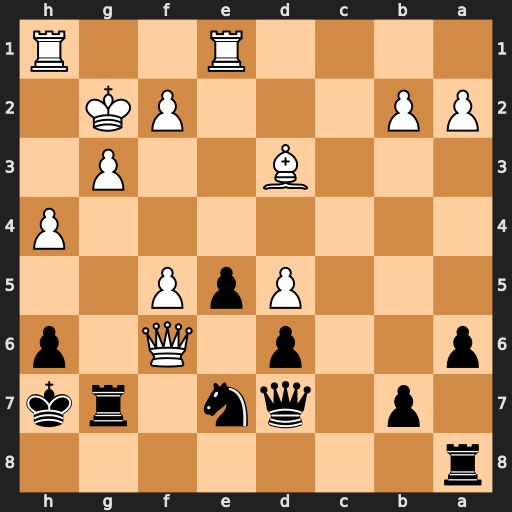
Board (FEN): r7/1p1qn1rk/p2p1Q1p/3PpP2/7P/3B2P1/PP3PK1/4R2R
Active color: b
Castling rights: -
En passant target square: -
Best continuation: Nxd5 Qg6+ Rxg6